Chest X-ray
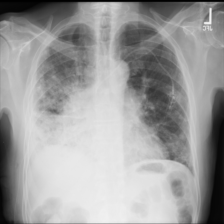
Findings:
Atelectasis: negative
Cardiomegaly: negative
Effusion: negative
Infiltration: positive
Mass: negative
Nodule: negative
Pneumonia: negative
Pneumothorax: negative
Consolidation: negative
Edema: negative
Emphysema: negative
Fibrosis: negative
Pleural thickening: negative
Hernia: negative